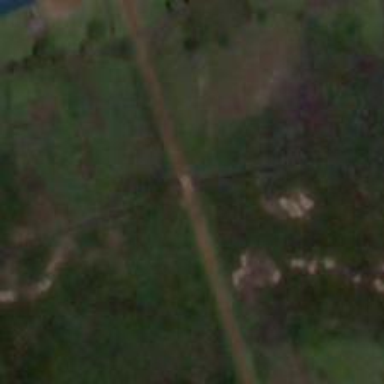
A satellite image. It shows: Driveway bridge over unclassified road.